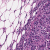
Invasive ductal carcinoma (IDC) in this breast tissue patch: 0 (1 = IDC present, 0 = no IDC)